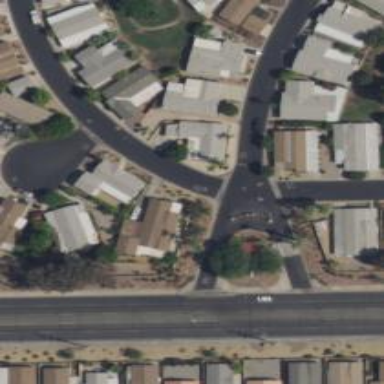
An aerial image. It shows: Residential road.